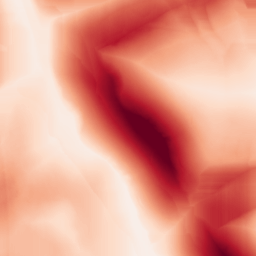
Category: morphological
Decomposition family: morphological_square
Decomposition parameters: operation: gradient
size: 50
Upsampling method: edge_directed
Upsampling parameters: scale: 4
Upsampling scale: 4